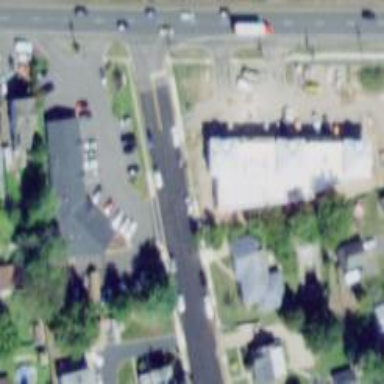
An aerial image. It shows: Convenience shop.